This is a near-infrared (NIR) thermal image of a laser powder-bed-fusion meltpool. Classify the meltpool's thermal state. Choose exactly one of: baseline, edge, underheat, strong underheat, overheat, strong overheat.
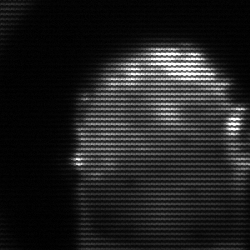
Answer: baseline